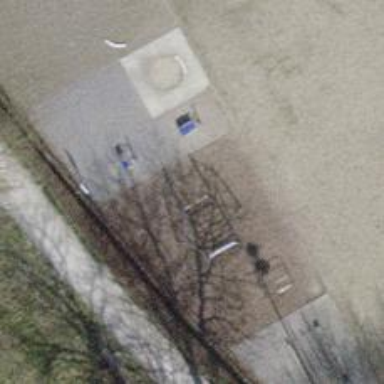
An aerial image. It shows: Fitness station in leisure land.